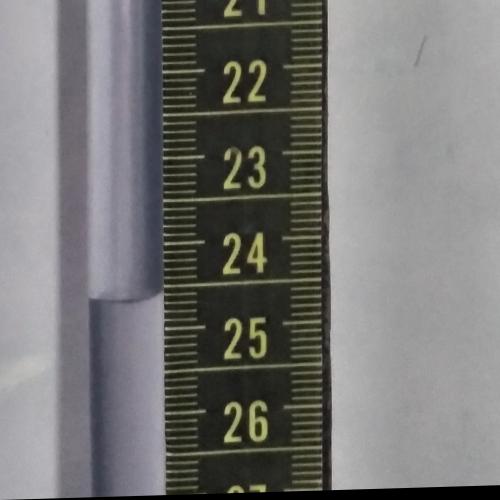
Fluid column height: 24.6 cm